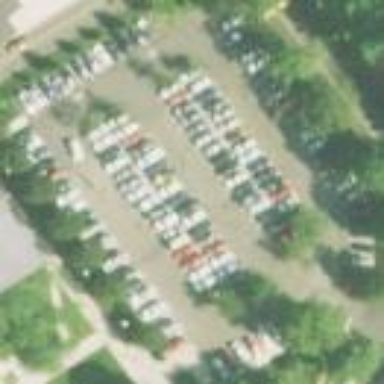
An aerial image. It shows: Parking area.